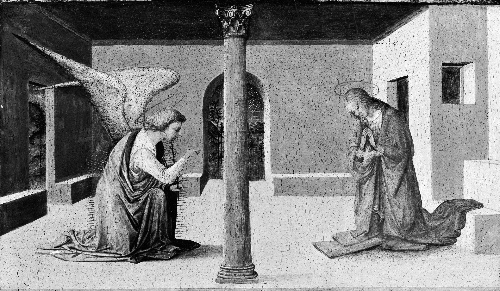
Title: The Annunciation
Artist: Fra Filippo Lippi
Artist bio: Italian, Florence ca. 1406–1469 Spoleto
Object type: Painting
Classification: Paintings
Medium: Tempera on wood
Dimensions: 15 7/8 x 27 1/2 in. (40.3 x 69.9 cm)
Department: European Paintings
Credit line: Maitland F. Griggs Collection, Bequest of Maitland F. Griggs, 1943
Accession year: 1943
Repository: Metropolitan Museum of Art, New York, NY
Tags: Annunciation|Virgin Mary|Archangel Gabriel